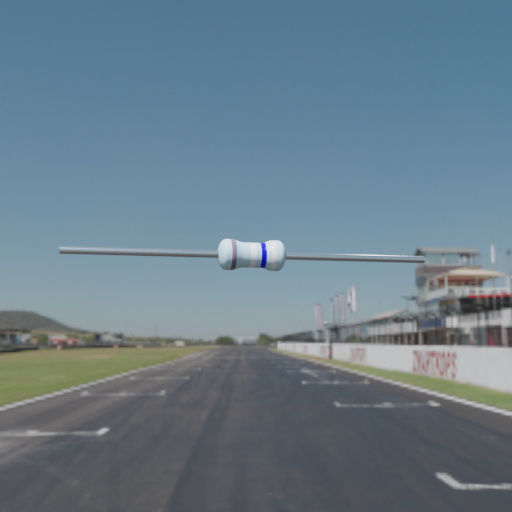
Resistor colour bands (in order): gray, white, blue, white